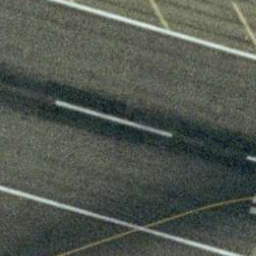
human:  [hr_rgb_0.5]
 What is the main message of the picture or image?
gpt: runway